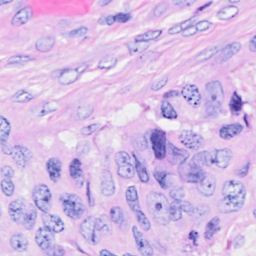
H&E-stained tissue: Breast